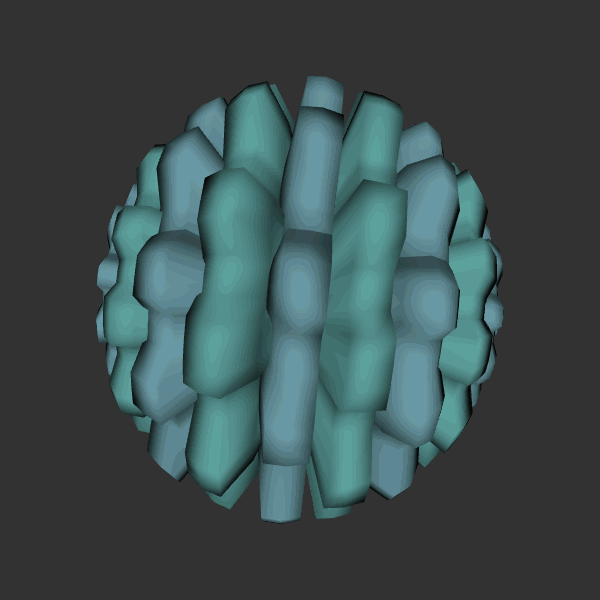
Background: dark